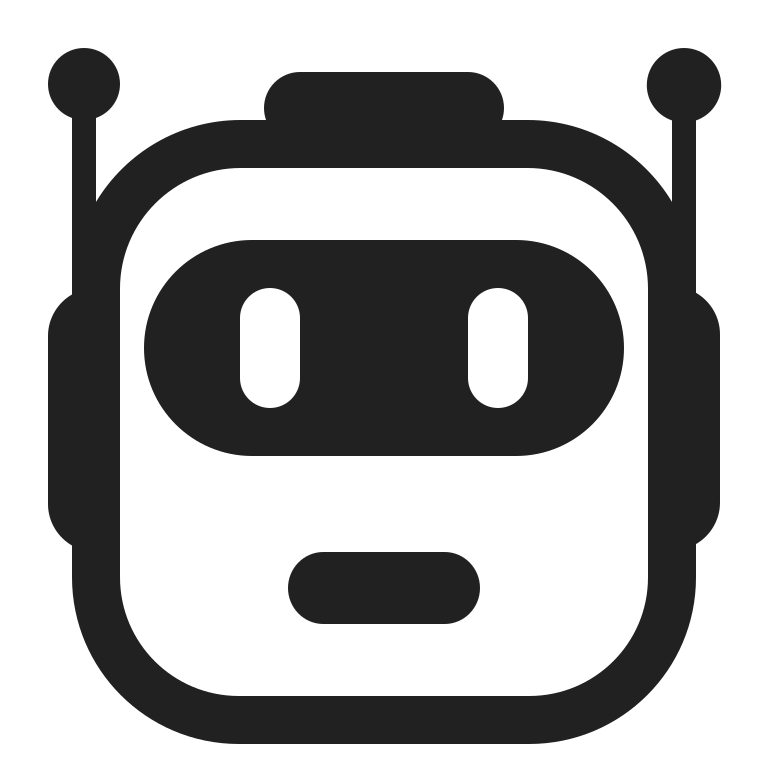
robot high contrast